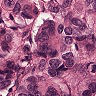
Metastatic tissue present: yes